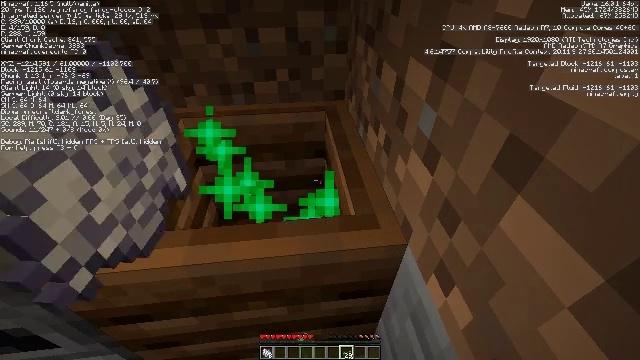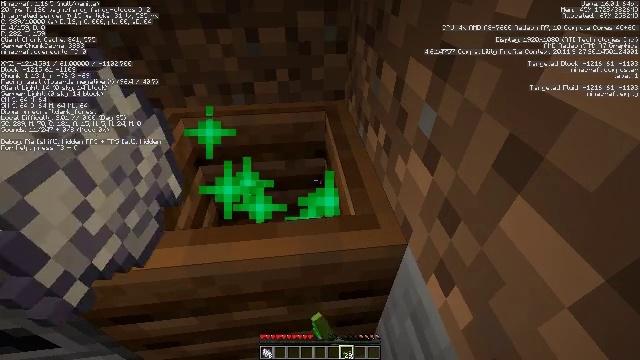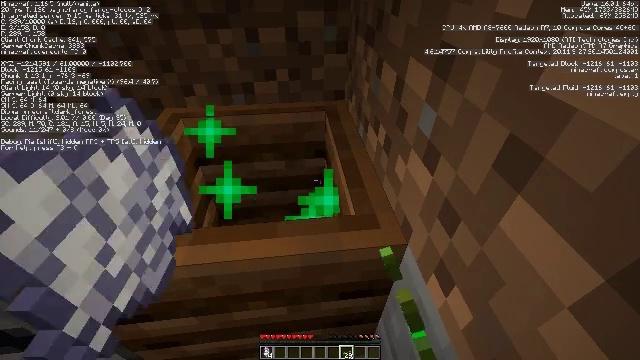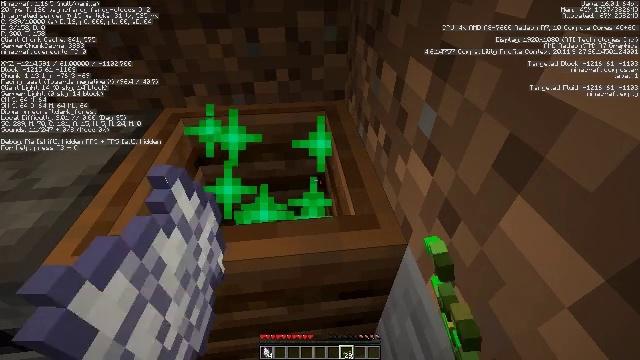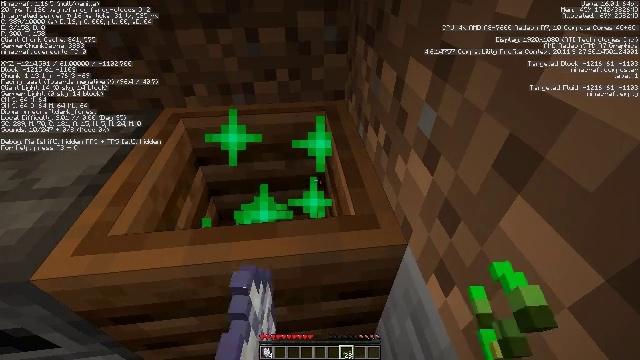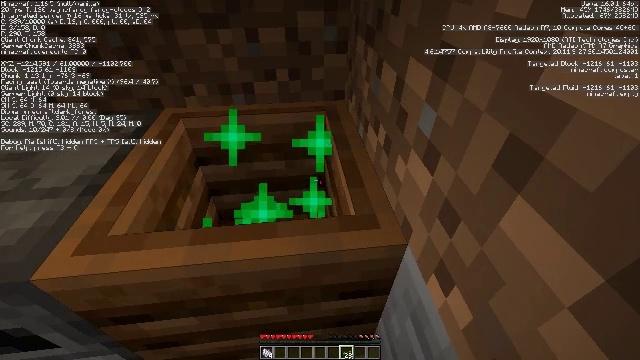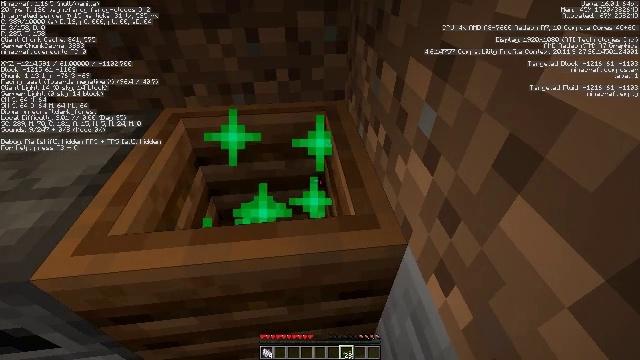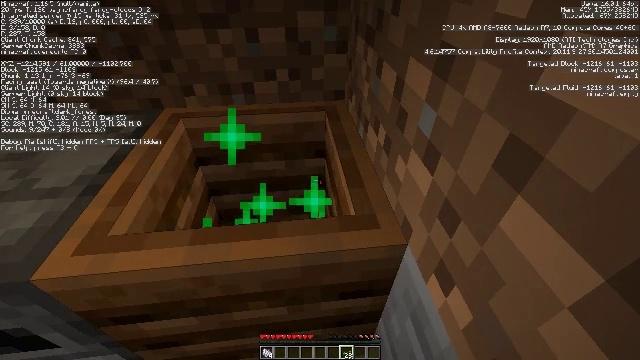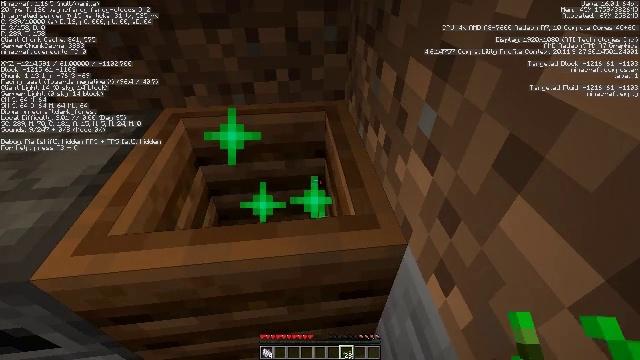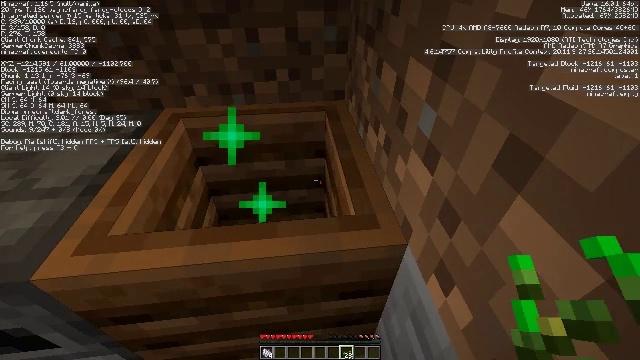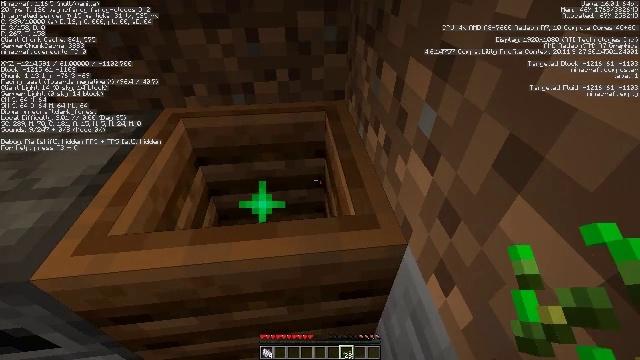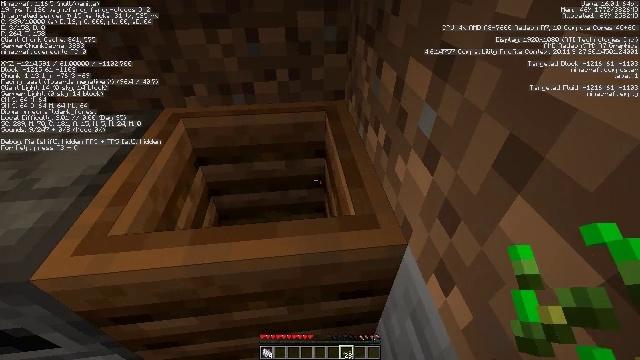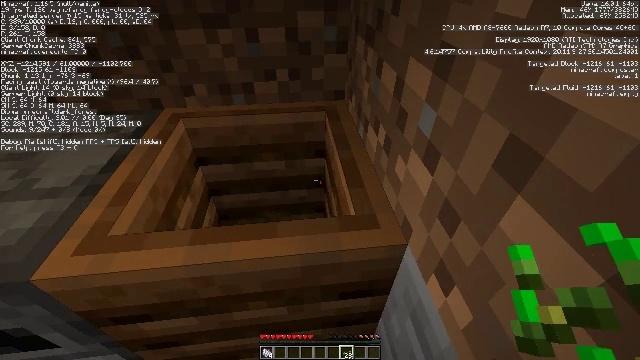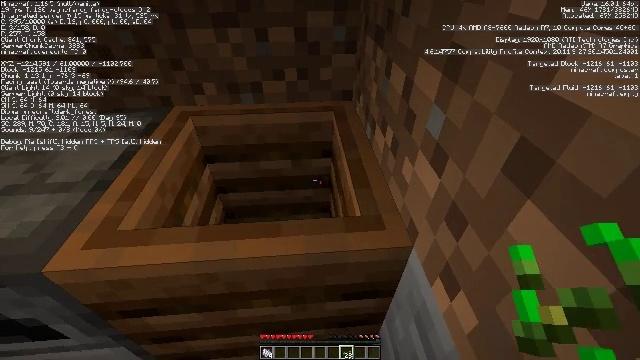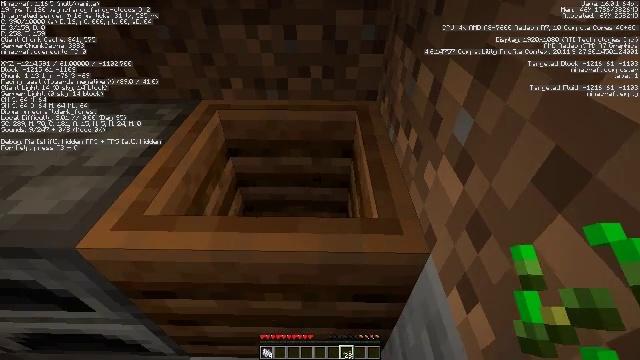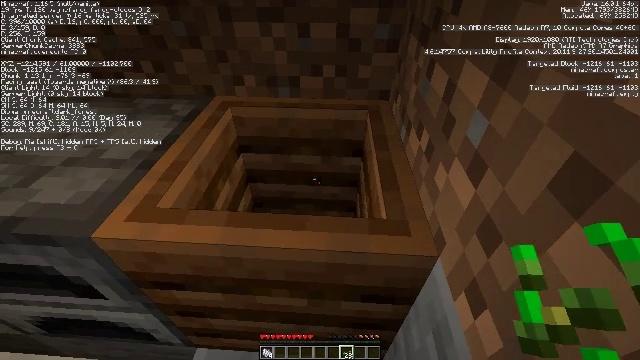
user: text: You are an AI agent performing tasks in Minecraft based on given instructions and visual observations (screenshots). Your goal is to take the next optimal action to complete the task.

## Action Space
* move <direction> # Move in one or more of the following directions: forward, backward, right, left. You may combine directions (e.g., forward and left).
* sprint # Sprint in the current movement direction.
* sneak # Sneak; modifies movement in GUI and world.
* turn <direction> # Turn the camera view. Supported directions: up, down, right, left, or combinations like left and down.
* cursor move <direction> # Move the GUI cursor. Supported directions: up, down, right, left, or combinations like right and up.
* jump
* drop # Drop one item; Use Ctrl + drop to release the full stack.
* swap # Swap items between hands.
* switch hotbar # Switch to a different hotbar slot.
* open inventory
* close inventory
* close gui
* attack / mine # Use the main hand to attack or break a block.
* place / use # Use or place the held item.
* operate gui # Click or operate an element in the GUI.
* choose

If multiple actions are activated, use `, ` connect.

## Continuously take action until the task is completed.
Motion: motion action
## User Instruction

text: Cook kelp to craft dried kelp.
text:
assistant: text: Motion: use / place
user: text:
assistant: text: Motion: no_op
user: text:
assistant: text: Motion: no_op
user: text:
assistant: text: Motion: no_op
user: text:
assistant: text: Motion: no_op
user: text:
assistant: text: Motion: no_op
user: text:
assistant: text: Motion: no_op
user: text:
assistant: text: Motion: no_op
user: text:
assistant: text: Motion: no_op
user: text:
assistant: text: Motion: no_op
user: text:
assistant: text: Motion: no_op
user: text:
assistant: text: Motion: no_op
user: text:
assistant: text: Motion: turn left
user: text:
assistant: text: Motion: turn left
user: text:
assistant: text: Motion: turn left
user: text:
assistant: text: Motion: no_op
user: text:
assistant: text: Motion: use / place
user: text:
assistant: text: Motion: use / place
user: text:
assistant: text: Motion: use / place
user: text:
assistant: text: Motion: no_op
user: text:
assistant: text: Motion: use / place
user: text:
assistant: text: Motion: use / place
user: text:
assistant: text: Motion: use / place
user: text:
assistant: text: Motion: use / place
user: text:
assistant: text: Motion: use / place
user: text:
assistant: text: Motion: use / place
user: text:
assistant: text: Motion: use / place
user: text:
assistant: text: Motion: no_op
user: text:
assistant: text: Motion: use / place
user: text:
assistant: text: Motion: use / place